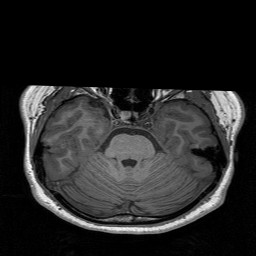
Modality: T1w
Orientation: coronal
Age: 20
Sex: female
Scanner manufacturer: siemens
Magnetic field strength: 3 T
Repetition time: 1.9 s
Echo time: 0.00226 s